Question: I am using jqgrid treegrid to load the data remotely on expand event. It is retrieving the data fast but it is taking time to load on client side and also on collapsing the node, it is giving stop script error on IE8. On FF and Chrome, it does take time but works with out any script errors. I only have 480 records to display but treegrid shows huge performance drawback. IE8 error on collapsing FEB-2012 node...

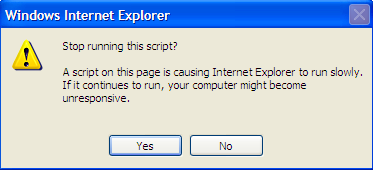
Answer: I tested your demo and I have one tip hot to improve the performance dramatically. The reason are <URL>:
'''
$("#"+id,$t.grid.bDiv).css("display","");
'''
and <URL>:
'''
$("#"+id,$t.grid.bDiv).css("display","none");
'''
The lines uses '$t.grid.bDiv' as the jQuery context parameter. It follows that the data from '$t.grid.bDiv' fill be searched without using the index existing for ids. In case of the grid has no id duplicates (which would be a bug in the data) one can remove the '$t.grid.bDiv' parameter
<URL> is identical to your original demo, but I used the fixed code of the function where the above lines are replaced to
'''
$("#"+$.jgrid.jqID(id)).css("display","");
'''
and
'''
$("#"+$.jgrid.jqID(id)).css("display","none");
'''
I used the original jqGrid 4.1.1 'jquery.jqGrid.min.js', but overwrote the code only the 'expandRow' and 'collapseRow' function with
'''
$.jgrid.extend({
expandRow: function (record){
this.each(function(){
var $t = this;
if(!$t.grid || !$t.p.treeGrid) {return;}
var childern = $($t).jqGrid("getNodeChildren",record),
//if ($($t).jqGrid("isVisibleNode",record)) {
expanded = $t.p.treeReader.expanded_field;
$(childern).each(function(i){
var id = $.jgrid.getAccessor(this,$t.p.localReader.id);
//$("#"+id,$t.grid.bDiv).css("display","");
$("#"+$.jgrid.jqID(id)).css("display","");
if(this[expanded]) {
$($t).jqGrid("expandRow",this);
}
});
//}
});
},
collapseRow : function (record) {
this.each(function(){
var $t = this;
if(!$t.grid || !$t.p.treeGrid) {return;}
var childern = $($t).jqGrid("getNodeChildren",record),
expanded = $t.p.treeReader.expanded_field;
$(childern).each(function(i){
var id = $.jgrid.getAccessor(this,$t.p.localReader.id);
//$("#"+id,$t.grid.bDiv).css("display","none");
$("#"+$.jgrid.jqID(id)).css("display","none");
if(this[expanded]){
$($t).jqGrid("collapseRow",this);
}
});
});
}
});
'''
I think that one can more improve performance of the code, but at least the simple change can improve dramatically the performance of collapsing or expanding of tree nodes having many items.
I posted just now <URL> should be the most close to the original jqGrid code and I hope it works a little more quickly as id selector of jQuery.
The fix is now in the main code of jqGrid on the github (see <URL>